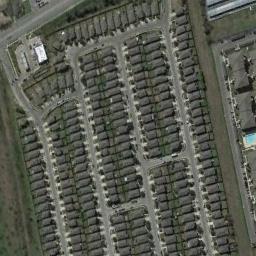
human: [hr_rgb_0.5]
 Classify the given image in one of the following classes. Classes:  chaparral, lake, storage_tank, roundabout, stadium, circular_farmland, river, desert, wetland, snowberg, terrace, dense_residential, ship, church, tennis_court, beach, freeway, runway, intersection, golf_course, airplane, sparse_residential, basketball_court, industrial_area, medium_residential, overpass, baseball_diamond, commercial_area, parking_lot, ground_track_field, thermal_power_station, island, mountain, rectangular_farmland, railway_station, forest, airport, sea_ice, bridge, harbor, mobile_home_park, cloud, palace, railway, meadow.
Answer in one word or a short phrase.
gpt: mobile_home_park